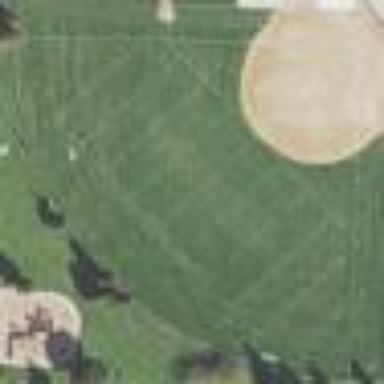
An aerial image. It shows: Baseball pitch for leisure land.